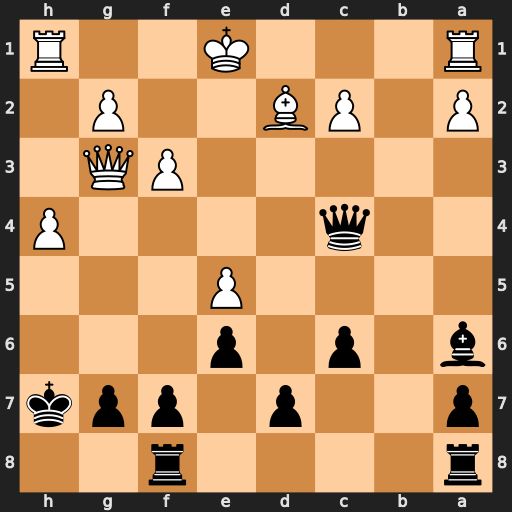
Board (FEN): r4r2/p2p1ppk/b1p1p3/4P3/2q4P/5PQ1/P1PB2P1/R3K2R
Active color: b
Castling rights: KQ
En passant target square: -
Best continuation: Qe2#